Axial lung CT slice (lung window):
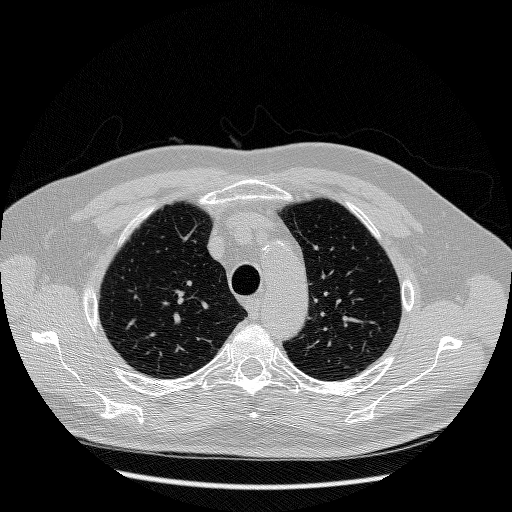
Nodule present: no